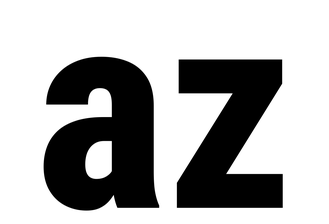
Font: Roboto_Condensed_ExtraBold